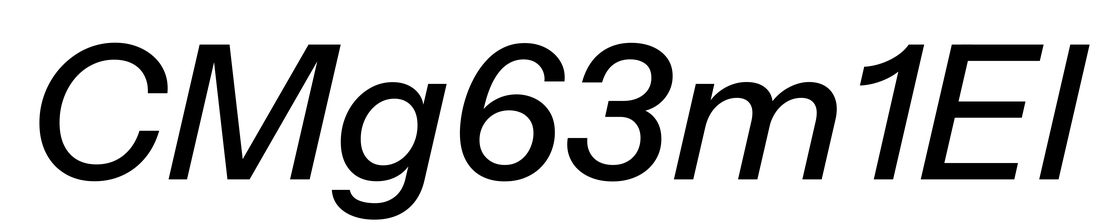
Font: InstrumentSans-Italic_Medium_Italic